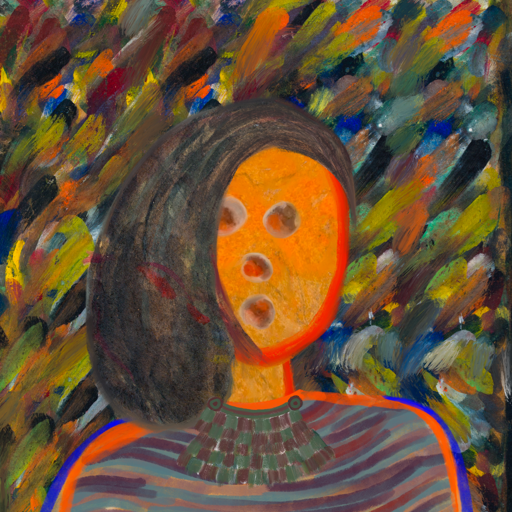
Background: An_Impression, Head And Neck Front: Sisters, Face Front: Rupkatha, Bust: Experience, Hair Front: Gypsy_Mother, Head Accessory: Blank, Second Necklace: After_Raid, Necklace: Blank, Baby: Blank